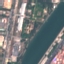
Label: River